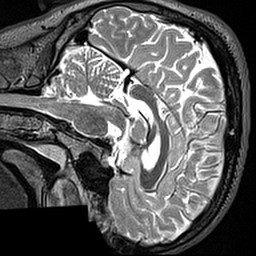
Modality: T2w
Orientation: sagittal
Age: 26
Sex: male
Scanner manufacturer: siemens
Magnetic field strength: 3 T
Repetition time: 3.2 s
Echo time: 0.567 s